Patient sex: M
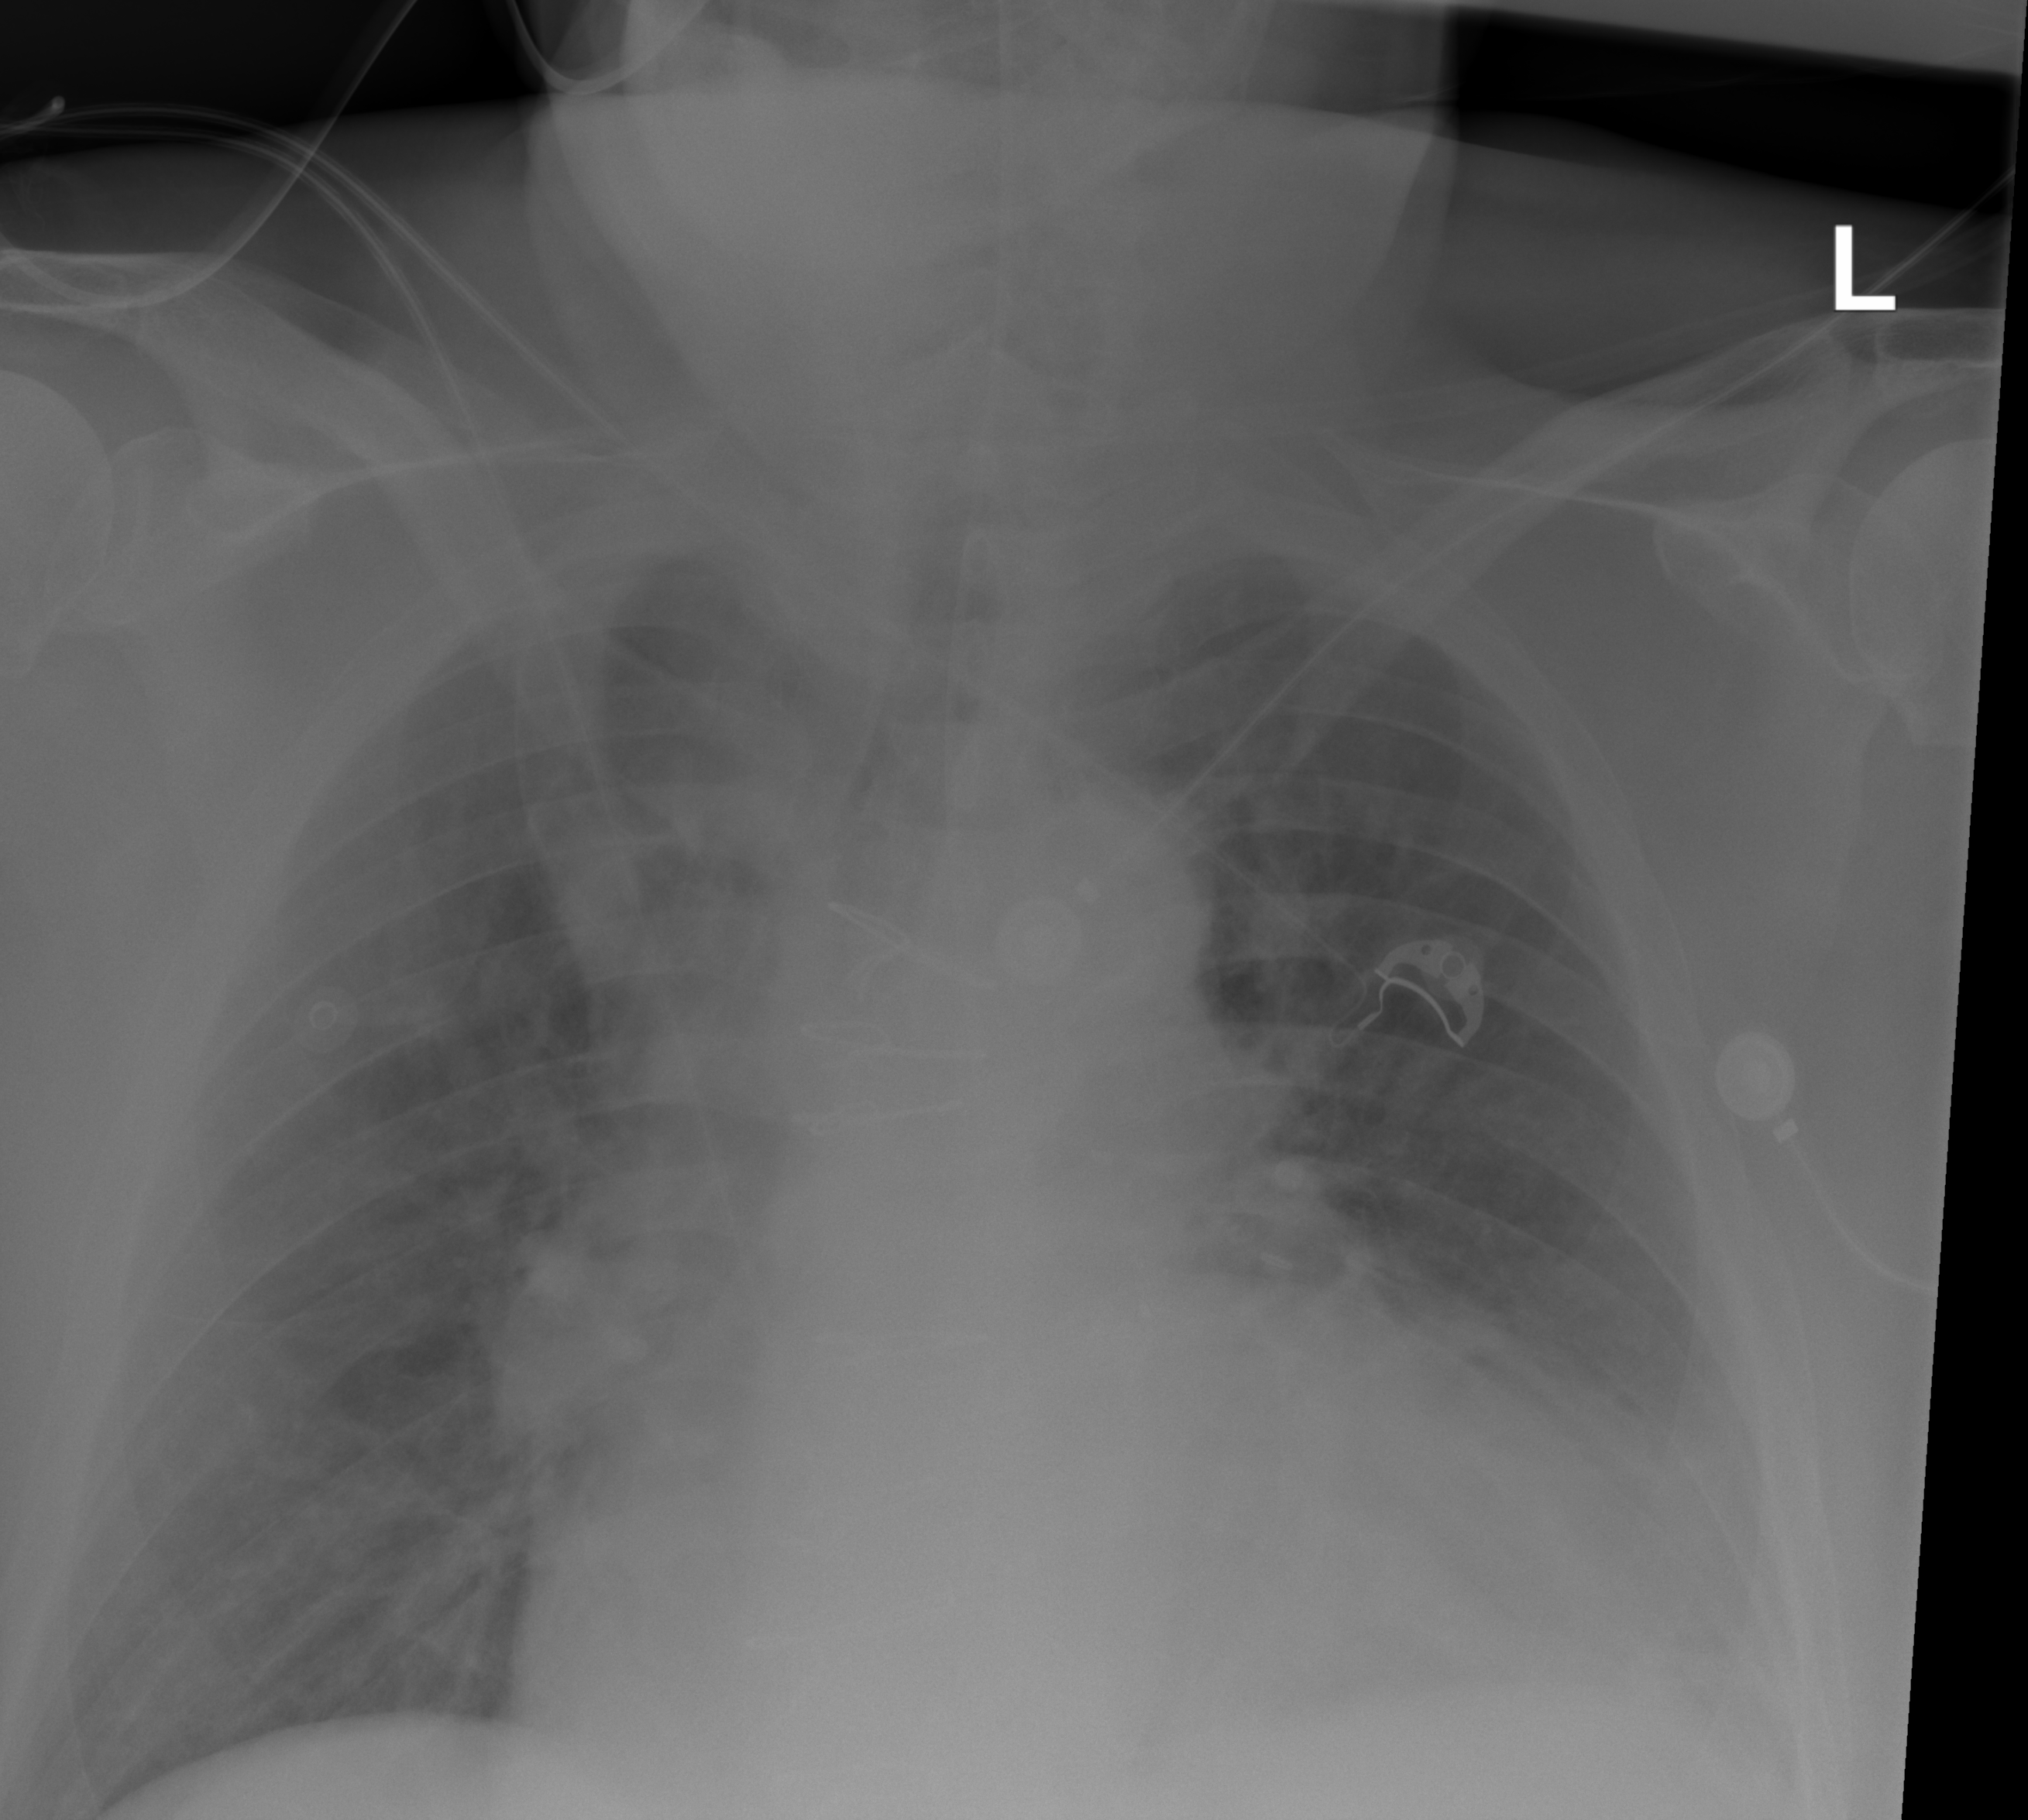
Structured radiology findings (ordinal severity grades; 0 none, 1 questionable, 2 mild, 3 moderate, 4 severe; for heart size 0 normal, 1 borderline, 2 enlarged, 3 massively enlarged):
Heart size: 3
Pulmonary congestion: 0
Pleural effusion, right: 0
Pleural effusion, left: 1
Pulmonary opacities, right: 1
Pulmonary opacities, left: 0
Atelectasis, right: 0
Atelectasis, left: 0